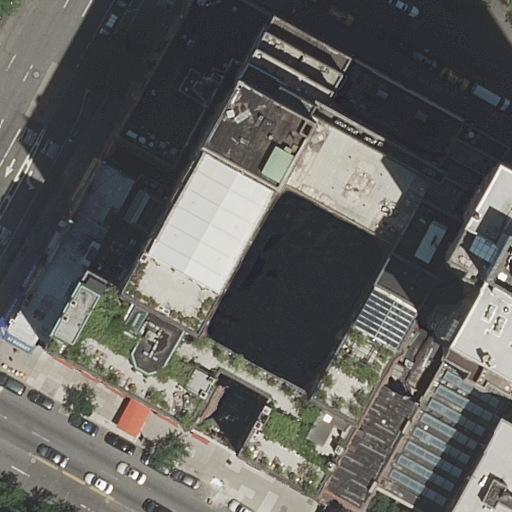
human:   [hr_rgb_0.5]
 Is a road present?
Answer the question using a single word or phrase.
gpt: yes

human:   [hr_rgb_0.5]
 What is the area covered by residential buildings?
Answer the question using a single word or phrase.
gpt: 6857m2

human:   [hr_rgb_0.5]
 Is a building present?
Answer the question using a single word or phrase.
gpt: yes

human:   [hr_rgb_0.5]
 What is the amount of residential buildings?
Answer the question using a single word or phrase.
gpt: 6

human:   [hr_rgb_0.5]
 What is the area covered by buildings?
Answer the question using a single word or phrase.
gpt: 6857m2

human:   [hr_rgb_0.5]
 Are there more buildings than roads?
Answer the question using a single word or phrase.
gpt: yes

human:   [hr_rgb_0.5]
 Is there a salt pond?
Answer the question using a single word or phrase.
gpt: no

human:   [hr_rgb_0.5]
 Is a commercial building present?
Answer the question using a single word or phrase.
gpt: no

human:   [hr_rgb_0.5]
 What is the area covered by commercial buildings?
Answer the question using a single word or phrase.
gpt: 0m2

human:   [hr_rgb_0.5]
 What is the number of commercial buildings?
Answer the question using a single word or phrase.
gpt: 0

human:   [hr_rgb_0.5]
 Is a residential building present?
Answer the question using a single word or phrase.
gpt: yes

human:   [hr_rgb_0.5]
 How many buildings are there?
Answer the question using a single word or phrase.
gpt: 6

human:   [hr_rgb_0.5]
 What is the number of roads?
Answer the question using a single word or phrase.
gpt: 5

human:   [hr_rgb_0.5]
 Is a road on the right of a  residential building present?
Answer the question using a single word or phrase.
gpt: yes

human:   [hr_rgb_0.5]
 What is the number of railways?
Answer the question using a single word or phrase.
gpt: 0

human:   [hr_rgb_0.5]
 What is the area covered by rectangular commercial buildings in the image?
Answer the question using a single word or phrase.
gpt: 0m2

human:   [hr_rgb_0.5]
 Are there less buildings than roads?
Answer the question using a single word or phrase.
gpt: no

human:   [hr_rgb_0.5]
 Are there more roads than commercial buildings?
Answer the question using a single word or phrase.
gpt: yes

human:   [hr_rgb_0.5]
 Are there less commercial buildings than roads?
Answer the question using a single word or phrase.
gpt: yes

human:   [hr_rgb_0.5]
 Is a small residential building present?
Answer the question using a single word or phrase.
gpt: no

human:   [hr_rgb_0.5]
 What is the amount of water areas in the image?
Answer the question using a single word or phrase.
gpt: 0

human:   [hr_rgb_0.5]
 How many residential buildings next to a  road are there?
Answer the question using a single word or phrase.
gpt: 6

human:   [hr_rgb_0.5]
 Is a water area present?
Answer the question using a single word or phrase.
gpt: no

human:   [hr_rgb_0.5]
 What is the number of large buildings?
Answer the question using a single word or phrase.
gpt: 2

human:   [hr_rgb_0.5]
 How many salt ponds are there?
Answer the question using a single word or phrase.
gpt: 0

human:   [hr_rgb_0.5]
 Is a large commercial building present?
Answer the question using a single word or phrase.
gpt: no

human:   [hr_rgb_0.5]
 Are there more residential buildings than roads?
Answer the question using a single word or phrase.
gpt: yes

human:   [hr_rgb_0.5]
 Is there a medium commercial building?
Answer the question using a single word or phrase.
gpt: no

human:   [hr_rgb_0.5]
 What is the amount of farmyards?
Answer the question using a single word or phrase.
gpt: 0

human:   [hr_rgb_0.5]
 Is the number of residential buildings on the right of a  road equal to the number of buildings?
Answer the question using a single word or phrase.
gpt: yes

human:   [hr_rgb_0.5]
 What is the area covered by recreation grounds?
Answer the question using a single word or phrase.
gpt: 0m2

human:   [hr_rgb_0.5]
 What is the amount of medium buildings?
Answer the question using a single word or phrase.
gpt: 4

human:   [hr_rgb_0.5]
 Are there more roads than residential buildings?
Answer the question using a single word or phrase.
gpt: no

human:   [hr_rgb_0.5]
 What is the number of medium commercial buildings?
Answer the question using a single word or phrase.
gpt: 0

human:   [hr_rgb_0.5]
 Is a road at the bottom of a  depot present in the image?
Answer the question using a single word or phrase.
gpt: no

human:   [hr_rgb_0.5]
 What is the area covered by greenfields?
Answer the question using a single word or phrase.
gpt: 0m2

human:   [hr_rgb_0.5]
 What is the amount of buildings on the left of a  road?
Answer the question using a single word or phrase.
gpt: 2

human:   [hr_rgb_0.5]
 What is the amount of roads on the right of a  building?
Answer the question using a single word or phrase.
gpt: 1

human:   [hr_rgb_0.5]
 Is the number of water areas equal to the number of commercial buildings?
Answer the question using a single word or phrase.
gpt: yes

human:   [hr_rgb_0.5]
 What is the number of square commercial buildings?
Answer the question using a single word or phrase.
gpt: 0

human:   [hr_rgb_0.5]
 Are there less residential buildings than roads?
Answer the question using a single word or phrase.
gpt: no

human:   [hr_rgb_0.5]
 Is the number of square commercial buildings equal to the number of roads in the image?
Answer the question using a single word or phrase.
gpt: no

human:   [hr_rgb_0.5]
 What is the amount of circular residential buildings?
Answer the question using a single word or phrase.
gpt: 0

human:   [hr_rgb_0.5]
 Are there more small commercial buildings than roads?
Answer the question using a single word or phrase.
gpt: no

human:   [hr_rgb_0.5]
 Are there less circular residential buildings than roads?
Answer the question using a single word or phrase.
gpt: yes

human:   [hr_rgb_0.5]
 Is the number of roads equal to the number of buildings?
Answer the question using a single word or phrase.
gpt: no

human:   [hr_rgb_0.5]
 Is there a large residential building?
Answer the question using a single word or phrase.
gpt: yes

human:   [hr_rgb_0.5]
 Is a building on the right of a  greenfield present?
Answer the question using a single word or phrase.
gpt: no

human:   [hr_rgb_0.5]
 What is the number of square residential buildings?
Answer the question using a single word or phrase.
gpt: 0

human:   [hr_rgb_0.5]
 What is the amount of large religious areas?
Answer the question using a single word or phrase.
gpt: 0

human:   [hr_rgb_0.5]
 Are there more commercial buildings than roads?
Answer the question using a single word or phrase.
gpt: no

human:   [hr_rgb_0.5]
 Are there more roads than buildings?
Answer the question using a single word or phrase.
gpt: no

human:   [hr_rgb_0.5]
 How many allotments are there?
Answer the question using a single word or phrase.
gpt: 0

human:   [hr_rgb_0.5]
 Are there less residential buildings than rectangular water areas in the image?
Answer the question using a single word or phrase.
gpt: no

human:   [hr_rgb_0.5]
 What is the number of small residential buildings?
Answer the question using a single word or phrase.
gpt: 0

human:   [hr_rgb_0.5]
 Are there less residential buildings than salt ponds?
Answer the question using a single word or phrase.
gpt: no

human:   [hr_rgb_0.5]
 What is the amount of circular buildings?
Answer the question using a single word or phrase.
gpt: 0

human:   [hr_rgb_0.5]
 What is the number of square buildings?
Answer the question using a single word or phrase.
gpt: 0

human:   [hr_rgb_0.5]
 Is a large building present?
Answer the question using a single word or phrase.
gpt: yes

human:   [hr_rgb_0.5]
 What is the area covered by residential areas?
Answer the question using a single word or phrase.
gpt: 0m2

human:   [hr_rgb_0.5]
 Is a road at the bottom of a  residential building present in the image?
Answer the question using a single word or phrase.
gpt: yes

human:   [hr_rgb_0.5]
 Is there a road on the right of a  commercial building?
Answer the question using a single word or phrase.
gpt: no

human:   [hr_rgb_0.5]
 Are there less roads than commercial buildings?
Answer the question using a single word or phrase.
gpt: no

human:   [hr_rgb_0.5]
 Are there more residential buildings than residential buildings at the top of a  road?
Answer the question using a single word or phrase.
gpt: yes